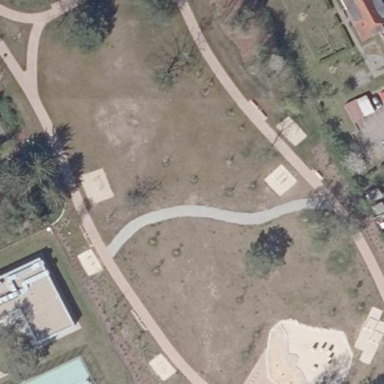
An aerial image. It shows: Playground area for leisure activities on the land.